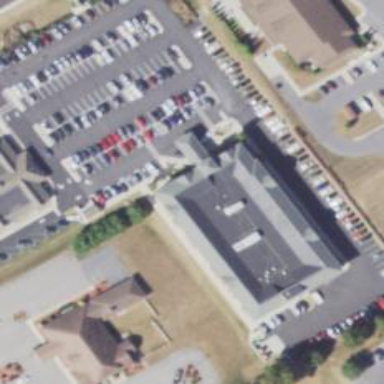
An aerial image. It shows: Healthcare clinic is depicted in the image.